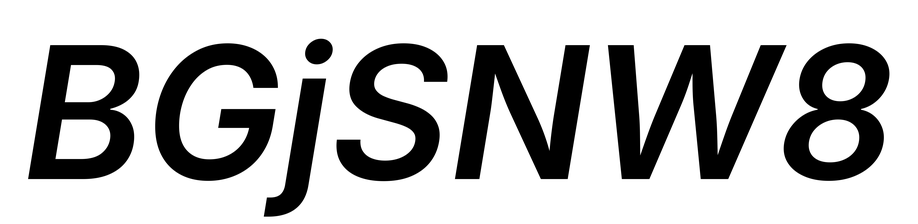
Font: Inter-Italic_SemiBold_Italic